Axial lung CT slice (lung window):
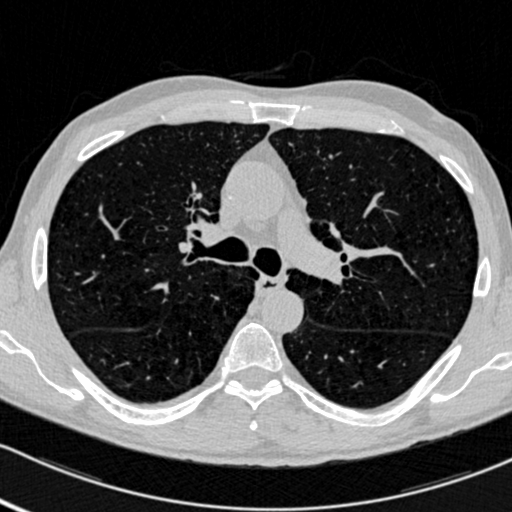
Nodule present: no